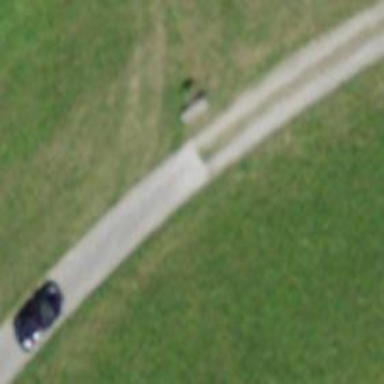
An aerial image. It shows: Bench.